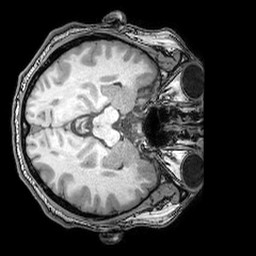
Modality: T1w
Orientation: axial
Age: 46
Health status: ill
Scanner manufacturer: philips
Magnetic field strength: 3 T
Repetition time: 0.007 s
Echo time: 0.003501 s